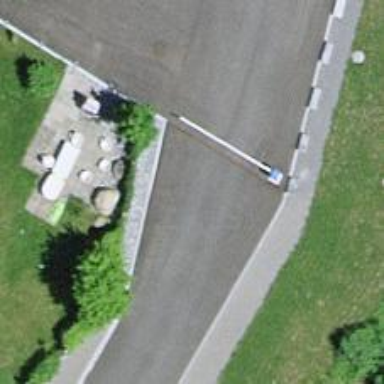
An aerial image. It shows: Lift gate barrier.